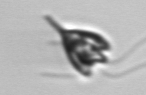
Label: Pyramimonas_longicauda